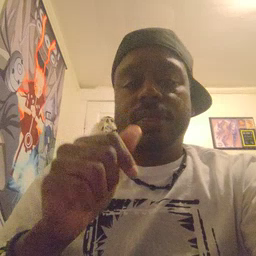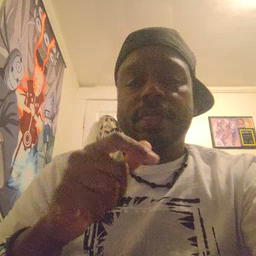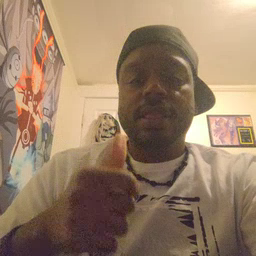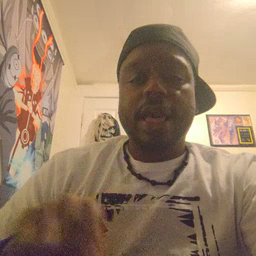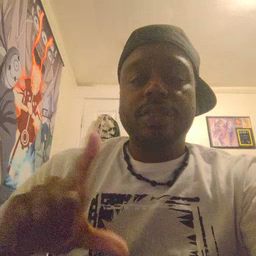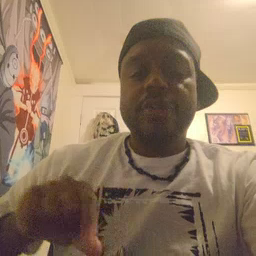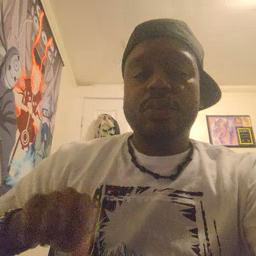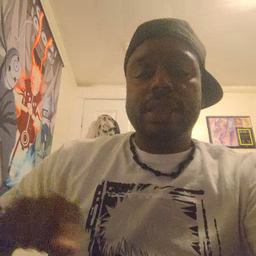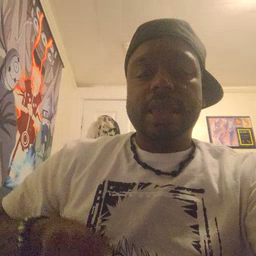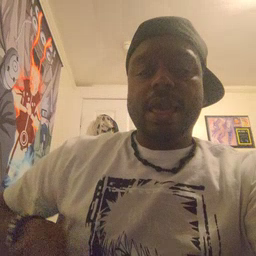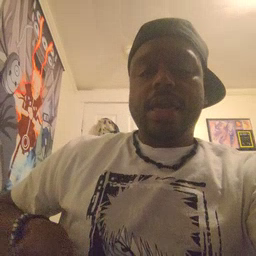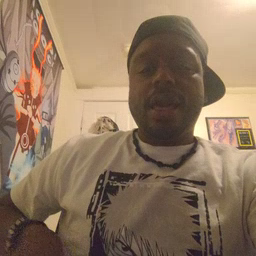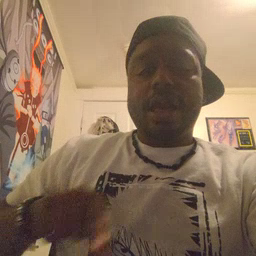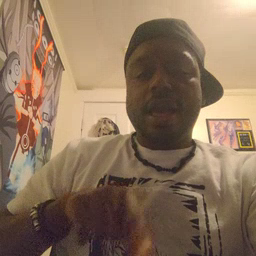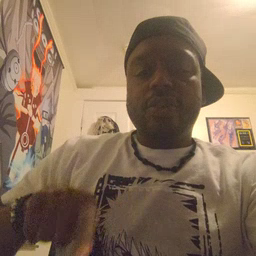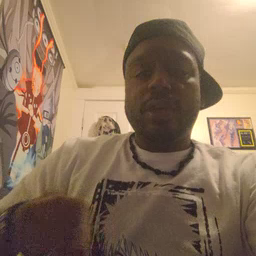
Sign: underwear